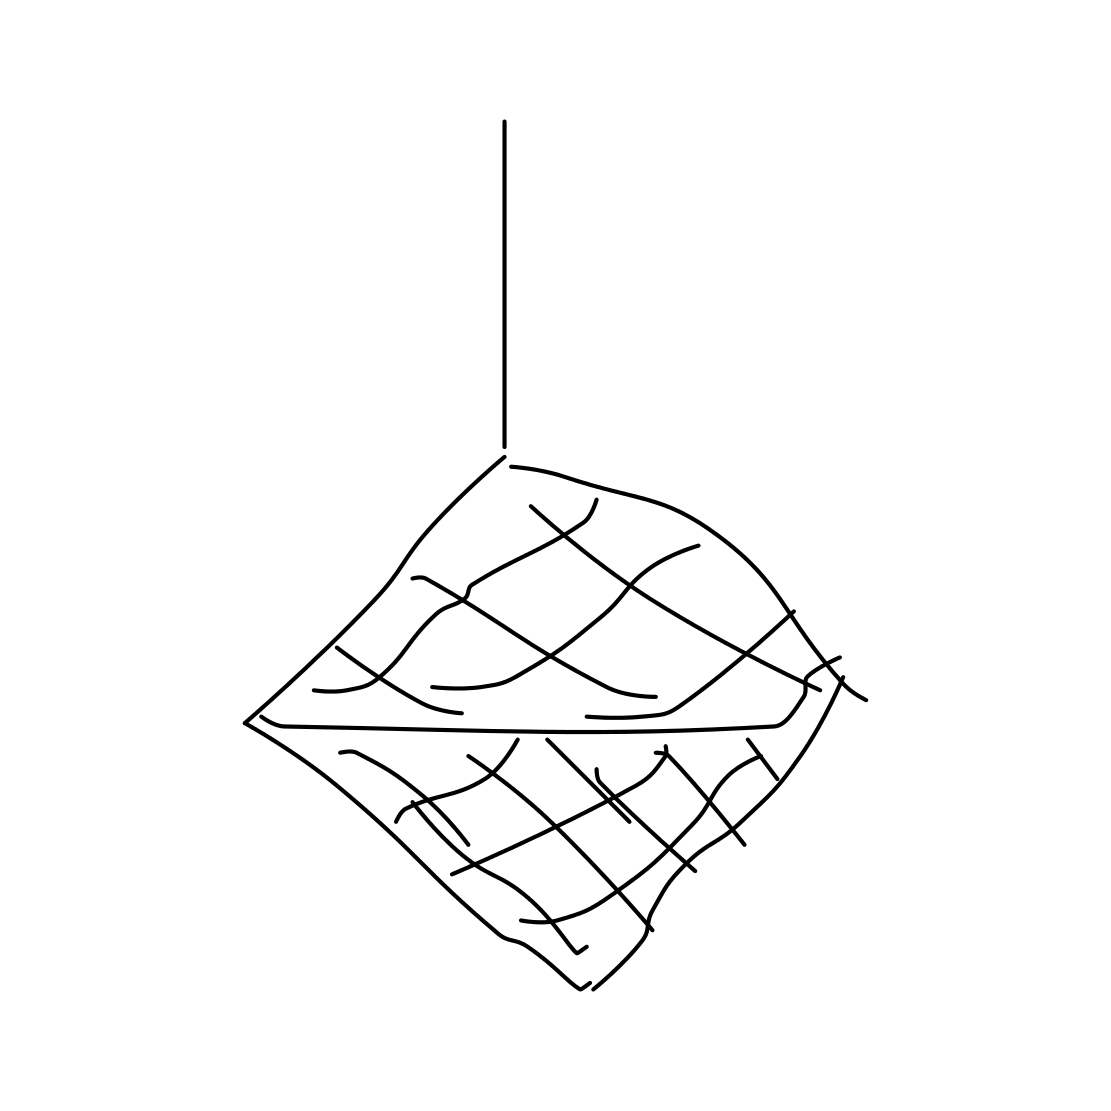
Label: chandelier